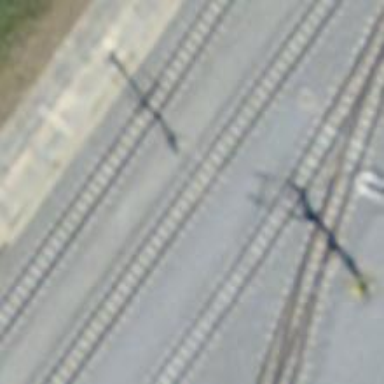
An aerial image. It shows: Catenary mast for power lines.